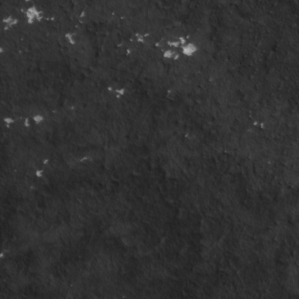
Label: non_frost